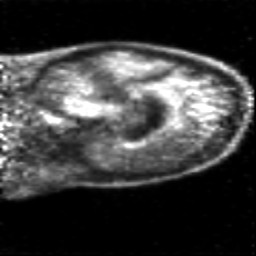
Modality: PET
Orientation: sagittal
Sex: female
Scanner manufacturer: siemens